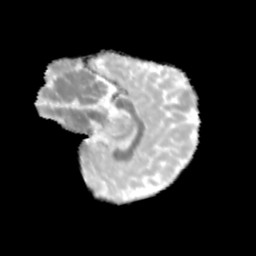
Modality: MD
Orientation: sagittal
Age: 9
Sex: female
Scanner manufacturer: siemens
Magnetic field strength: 3 T
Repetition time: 3.8 s
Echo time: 0.07 s